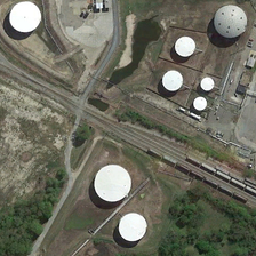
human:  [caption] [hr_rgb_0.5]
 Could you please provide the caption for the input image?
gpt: There are buildings, roads, railways, trains, trees and grass.

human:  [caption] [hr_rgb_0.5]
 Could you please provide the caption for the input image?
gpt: There are buildings, roads, railways, trains, trees and lawns.

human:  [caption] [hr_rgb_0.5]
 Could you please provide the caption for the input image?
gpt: There are buildings, roads, railways, trains, trees and lawns.

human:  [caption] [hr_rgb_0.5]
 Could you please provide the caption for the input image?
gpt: There are buildings, roads, railways, trees and grasslands.

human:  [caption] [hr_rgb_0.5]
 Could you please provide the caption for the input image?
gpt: There are buildings, roads, railways, trains, trees and lawns.